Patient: sex F, age 74
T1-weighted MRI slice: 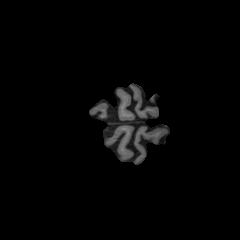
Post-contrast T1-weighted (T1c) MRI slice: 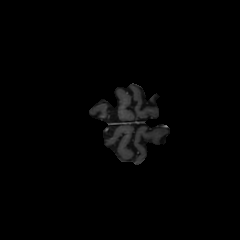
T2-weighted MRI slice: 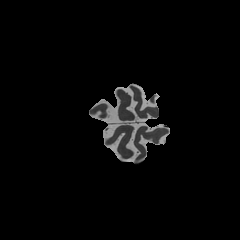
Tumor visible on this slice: no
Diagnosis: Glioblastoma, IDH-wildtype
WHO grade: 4